Field crop: maize
Growth stage: 2
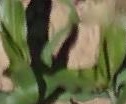
Species: maize